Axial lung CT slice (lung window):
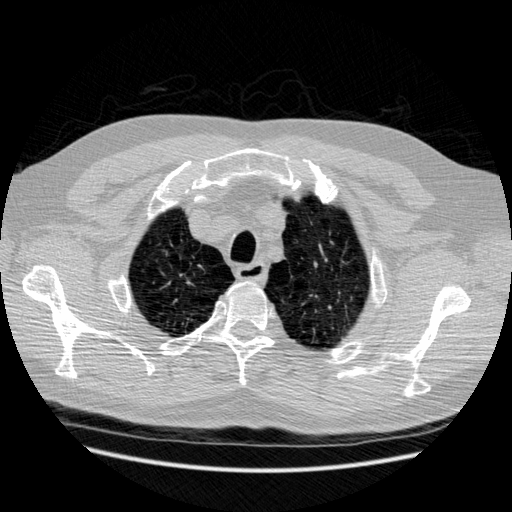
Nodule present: no